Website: apple
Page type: address-validator
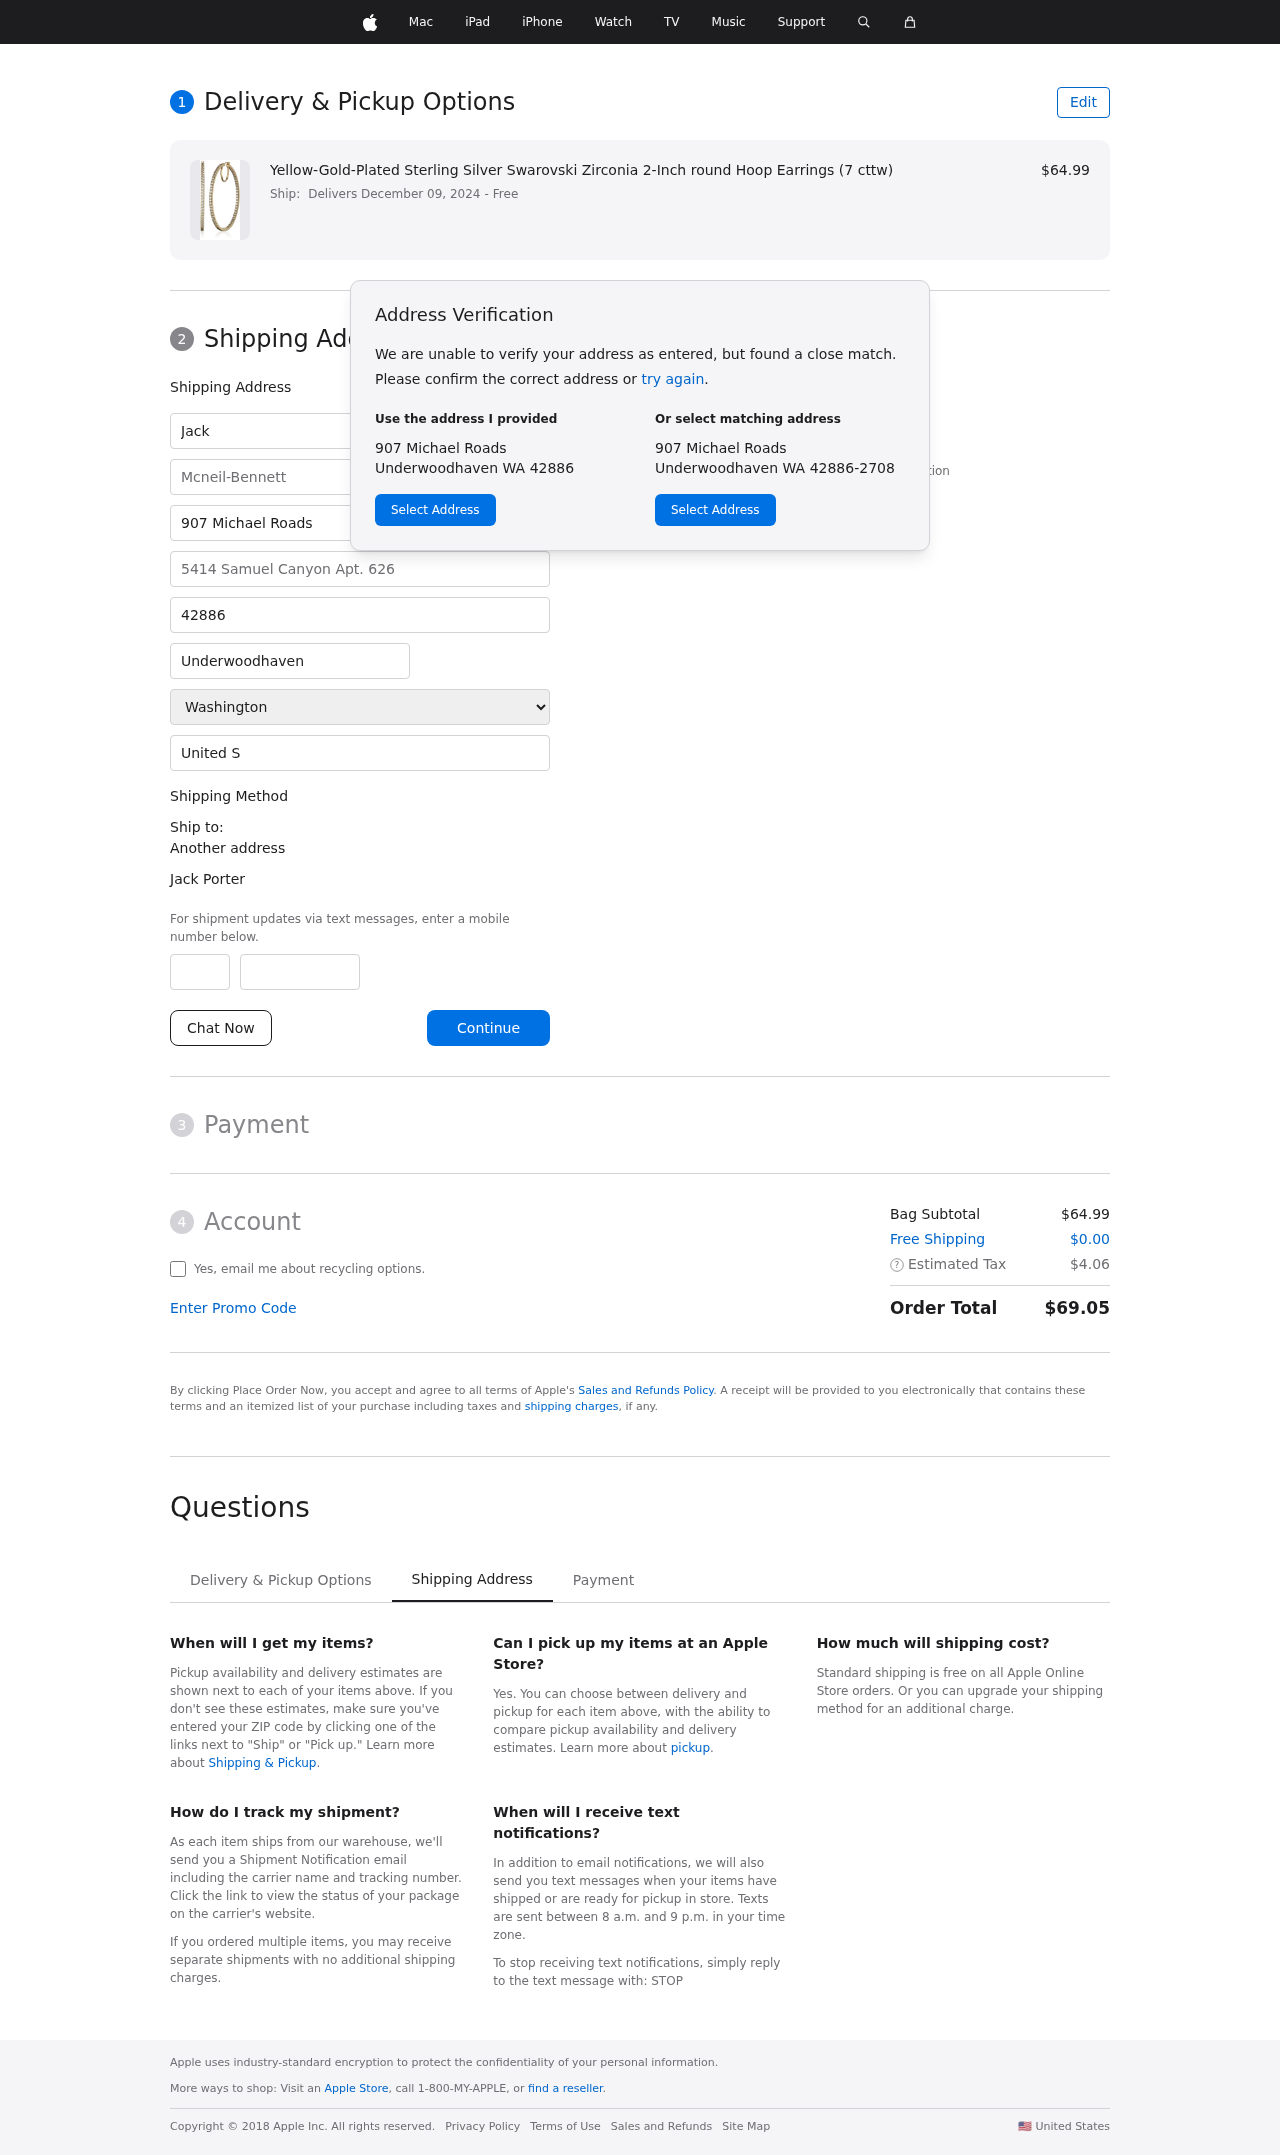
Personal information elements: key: PII_CITY
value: Underwoodhaven
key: PII_COMPANY
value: Mcneil-Bennett
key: PII_COUNTRY
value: United States
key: PII_FIRSTNAME
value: Jack
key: PII_FULLNAME
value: Jack Porter
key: PII_LASTNAME
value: Porter
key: PII_PHONE_AREA
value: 660
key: PII_PHONE_SUFFIX
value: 7504
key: PII_POSTCODE
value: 42886
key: PII_STATE
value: Washington
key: PII_STREET
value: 907 Michael Roads
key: PII_STREET2
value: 5414 Samuel Canyon Apt. 626
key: PII_CITY_STATE_ZIP
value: Underwoodhaven WA 42886
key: PII_STATE_ABBR
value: WA
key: PII_POSTCODE_FULL
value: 42886
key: PII_POSTCODE_NUMERIC
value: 42886
Product elements: key: PRODUCT1_NAME
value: Yellow-Gold-Plated Sterling Silver Swarovski Zirconia 2-Inch round Hoop Earrings (7 cttw)
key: PRODUCT1_PRICE
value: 64.99
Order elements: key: ORDER_DELIVERY_DATE
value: Delivers December 09, 2024
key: ORDER_SUBTOTAL
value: $64.99
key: ORDER_SHIPPING_COST
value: $0.00
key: ORDER_TAX
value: $4.06
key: ORDER_TOTAL
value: $69.05